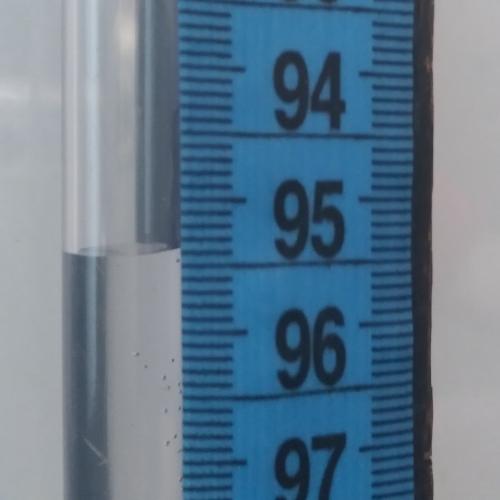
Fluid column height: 95.4 cm